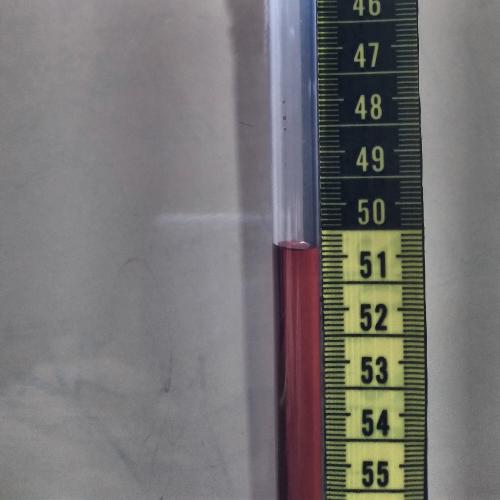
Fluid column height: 50.8 cm